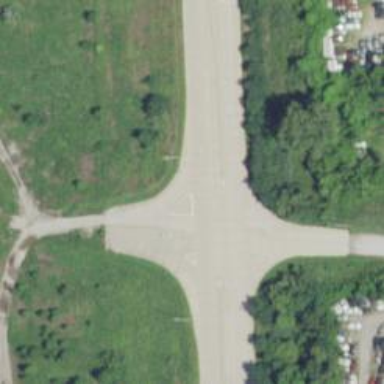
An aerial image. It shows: Secondary link road.